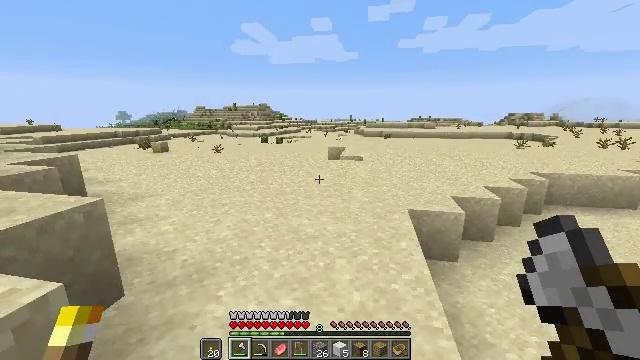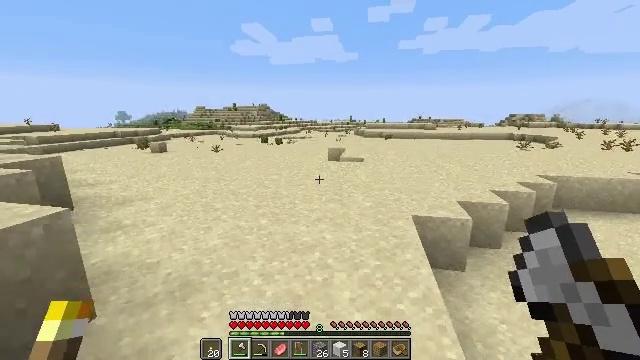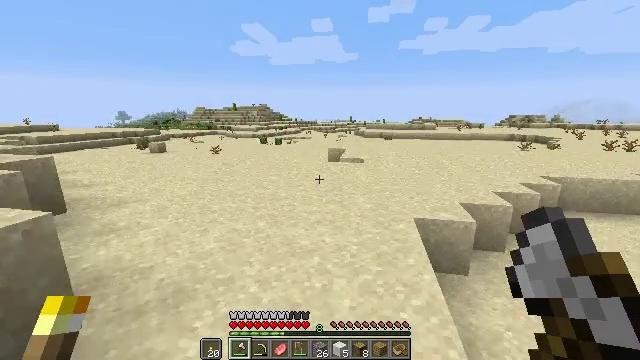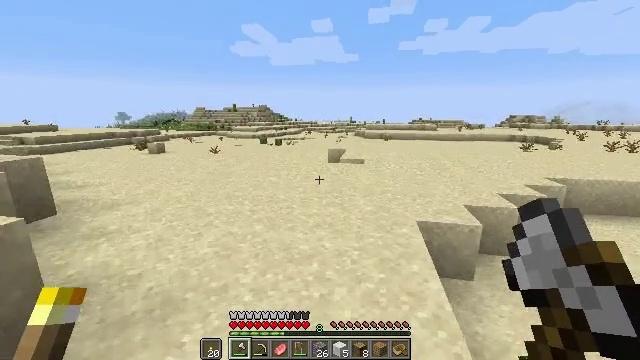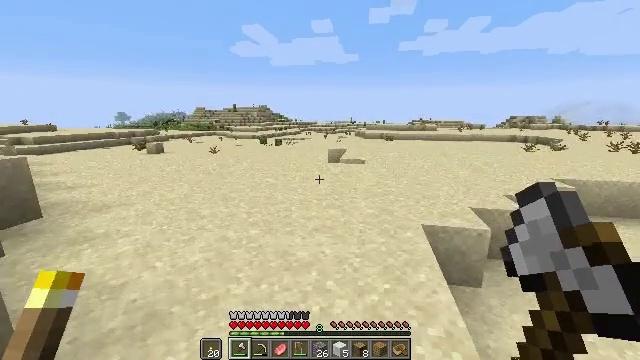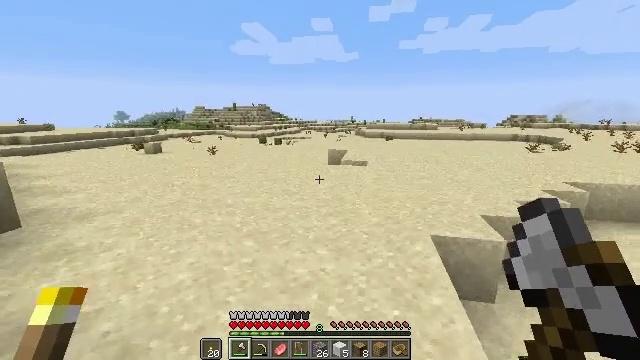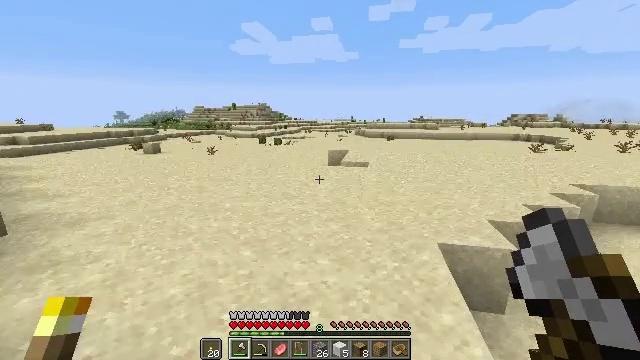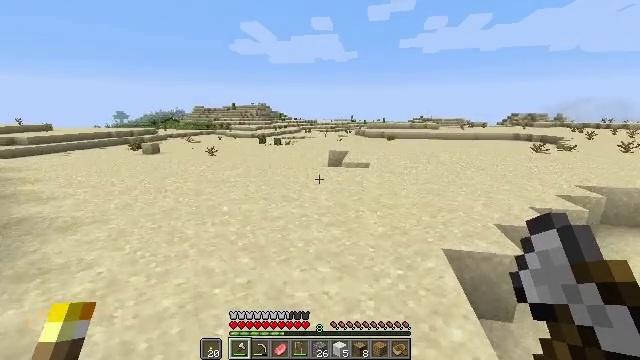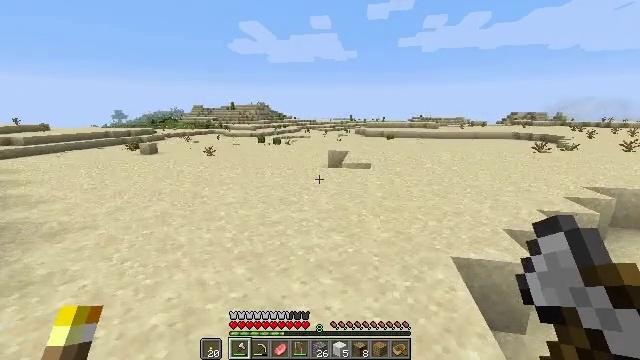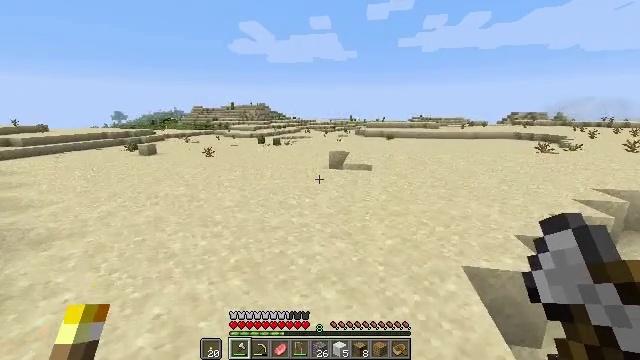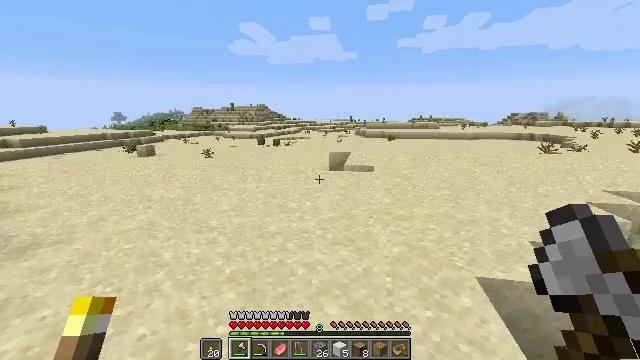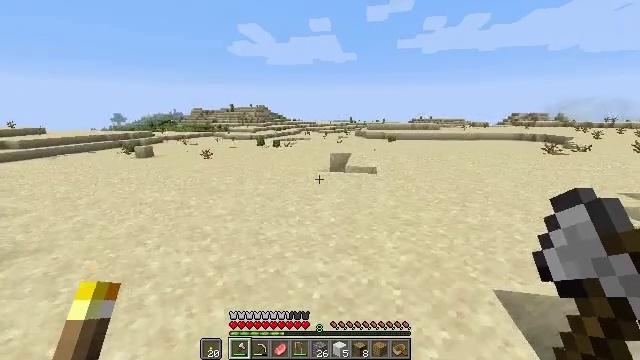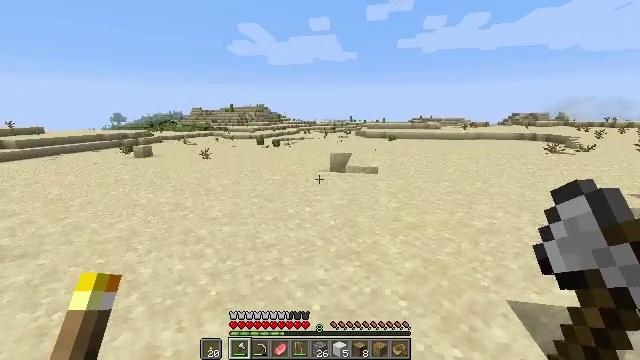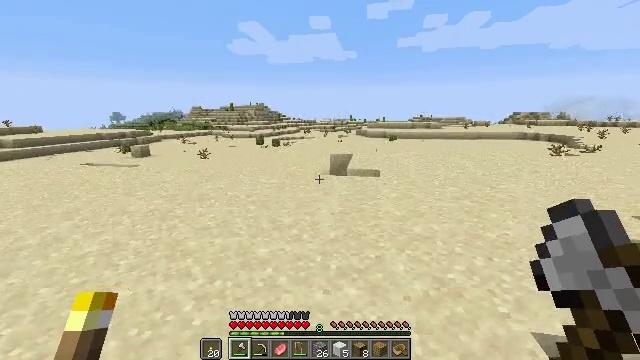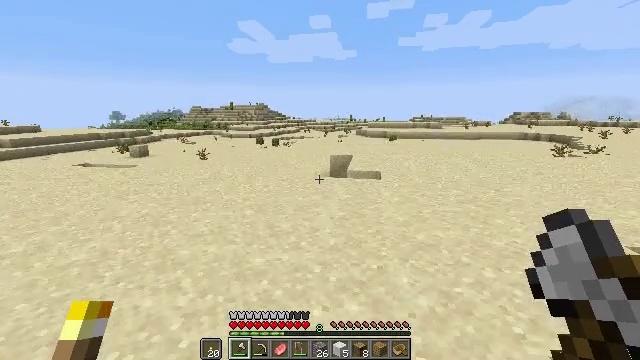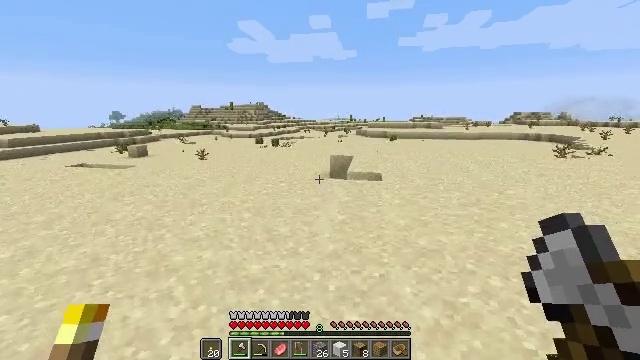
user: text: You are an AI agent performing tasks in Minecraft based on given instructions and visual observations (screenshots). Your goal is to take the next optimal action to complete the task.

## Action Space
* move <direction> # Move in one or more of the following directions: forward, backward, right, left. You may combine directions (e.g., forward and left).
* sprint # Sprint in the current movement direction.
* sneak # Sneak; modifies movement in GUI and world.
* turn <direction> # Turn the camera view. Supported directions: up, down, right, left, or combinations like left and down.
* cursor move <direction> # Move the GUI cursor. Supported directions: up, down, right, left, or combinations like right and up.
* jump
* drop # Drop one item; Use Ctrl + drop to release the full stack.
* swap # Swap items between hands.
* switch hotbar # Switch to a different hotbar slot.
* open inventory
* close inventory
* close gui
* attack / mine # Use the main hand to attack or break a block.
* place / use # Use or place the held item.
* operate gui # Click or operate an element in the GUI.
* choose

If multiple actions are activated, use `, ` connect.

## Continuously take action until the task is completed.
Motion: motion action
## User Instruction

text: Gather a dead bush.
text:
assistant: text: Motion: move forward
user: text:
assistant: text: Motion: move forward
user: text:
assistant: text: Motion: move forward
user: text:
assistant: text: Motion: move forward
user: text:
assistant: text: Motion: move forward
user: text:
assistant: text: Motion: move forward
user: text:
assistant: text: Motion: move forward
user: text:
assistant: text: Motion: move forward
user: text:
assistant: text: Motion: move forward
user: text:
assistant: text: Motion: move forward
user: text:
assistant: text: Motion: move forward
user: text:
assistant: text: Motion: move forward
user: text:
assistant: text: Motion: move forward
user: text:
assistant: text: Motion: move forward
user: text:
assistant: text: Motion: move forward
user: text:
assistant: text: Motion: move forward
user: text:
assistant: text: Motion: move forward
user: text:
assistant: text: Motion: move forward
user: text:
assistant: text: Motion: move forward
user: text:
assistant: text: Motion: move forward
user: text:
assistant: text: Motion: move forward
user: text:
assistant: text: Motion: move forward
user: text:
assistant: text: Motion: move forward
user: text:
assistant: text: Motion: move forward
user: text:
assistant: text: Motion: move forward
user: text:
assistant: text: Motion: move forward
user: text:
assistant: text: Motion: move forward
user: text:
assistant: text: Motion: move forward
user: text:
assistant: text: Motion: move forward
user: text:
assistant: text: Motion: move forward